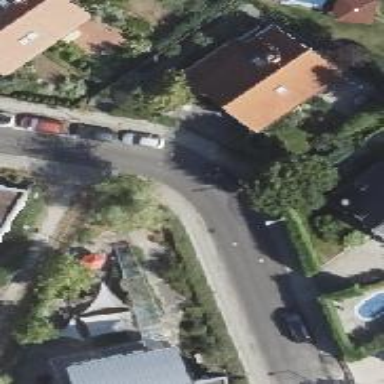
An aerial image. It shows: Residential road with asphalt surface. Both sides have sidewalks.